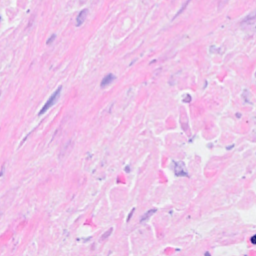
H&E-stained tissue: Breast